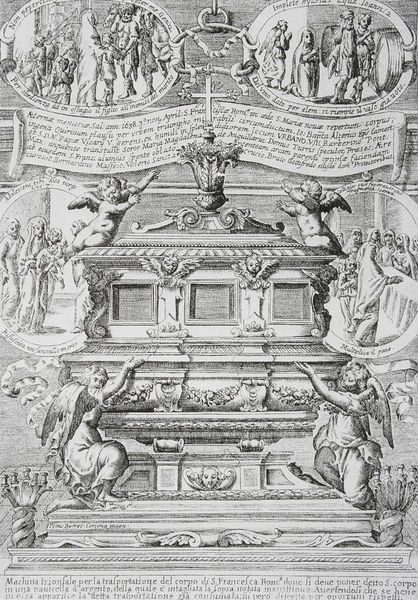
Titel: Pietro da Cortonas Urne der Hl. Francesca Romana
Standort: viele Standorte
Institution: Seriendruck
Schlagwörter: flügel, gemälde, umhang, weiß, frauen, menschen, frau, grau, schwarz, säule, zeichnung, ornament, arme, band, halten, sockel, stein, tragen, trauer, bild, hände, haare, kind, mutter, blatt, girlande, krone, oval, rund, engel, skulptur, vase, relief, schrift, bilder, papier, ansicht, kette, grafik, graphik, schriftzug, figuren, banner, kaiser, könig, tafel, inschrift, ornamente, verzierung, kerze, kerzen, leuchter, ring, truhe, glaube, kreuz, druck, radierung, stich, seite, text, beschriftung, beten, entwurf, kranz, altar, girlanden, rolle, kerzenhalter, triumph, sarg, voluten, christus, grab, herz, volute, heilige, kränze, bänder, putten, maria, kupferstich, madonna, putti, szenen, klettern, texte, lade, grabmal, legende, banderole, aufsatz, geburt, steigen, akanthus, inschriften, akanthusblätter, grabmahl, sarkophag, tumba, medaillons, epitaph, tafeln, schriftband, nonnen, seriendruck, illustrationen, muttergottes, druckj, vignetten, schmuckvoll, bibelszenen, hermen, bundeslade, kenotaph, epithaph, putto', epitaphien, schatz-weiß